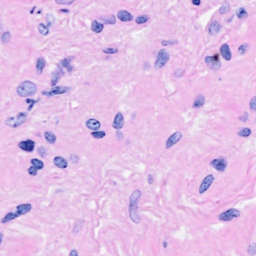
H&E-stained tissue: Breast